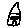
Label: house